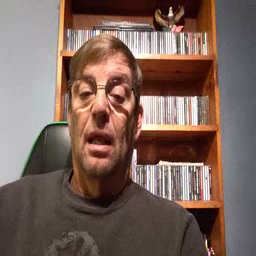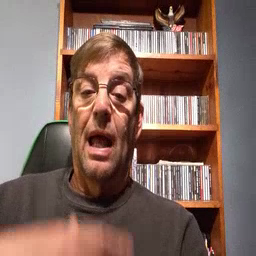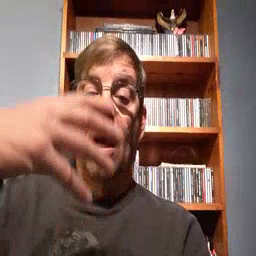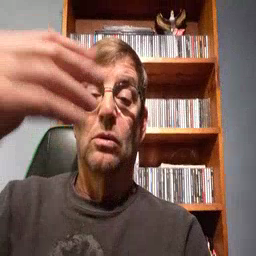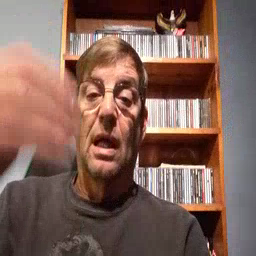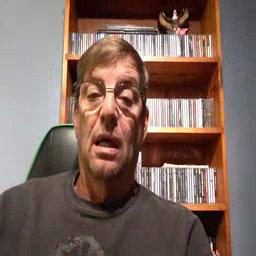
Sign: outside